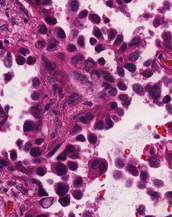
Tumor epithelial tissue: yes
Tumor-associated stroma tissue: no
Normal tissue: no